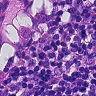
Metastatic tissue present: yes